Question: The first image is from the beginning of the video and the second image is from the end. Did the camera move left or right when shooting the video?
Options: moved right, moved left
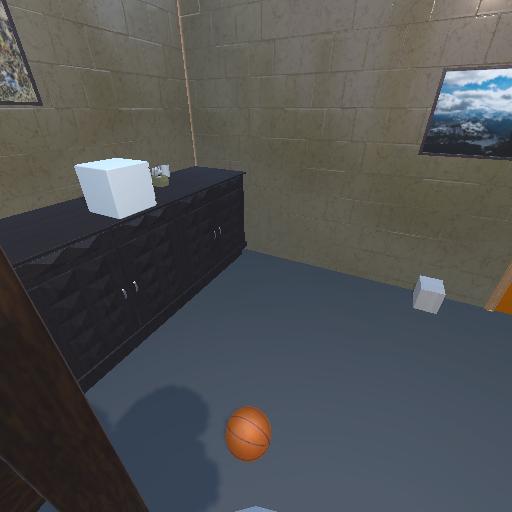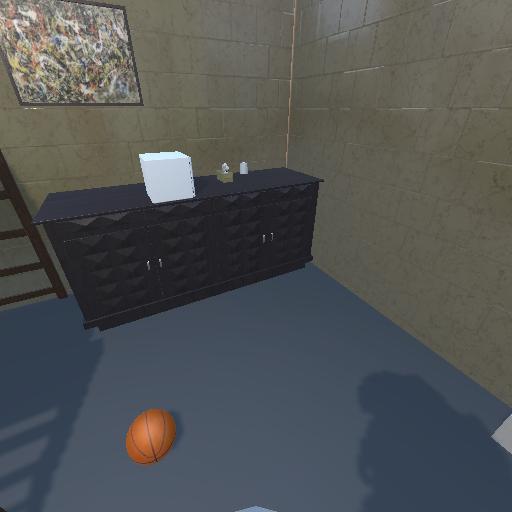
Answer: moved right